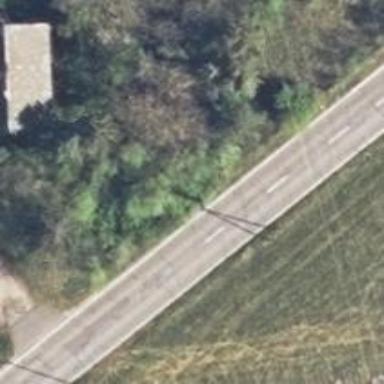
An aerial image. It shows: Power pole.